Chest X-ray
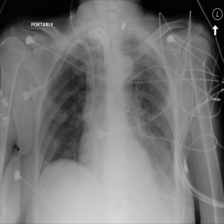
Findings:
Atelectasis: negative
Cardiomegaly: negative
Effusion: positive
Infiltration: negative
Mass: negative
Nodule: negative
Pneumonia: negative
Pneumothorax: negative
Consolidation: negative
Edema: negative
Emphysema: negative
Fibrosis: negative
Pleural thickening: negative
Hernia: negative